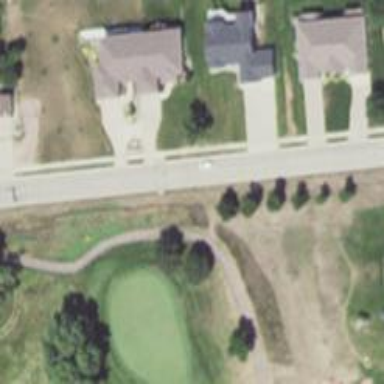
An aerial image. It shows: Service road used as golf cart path.